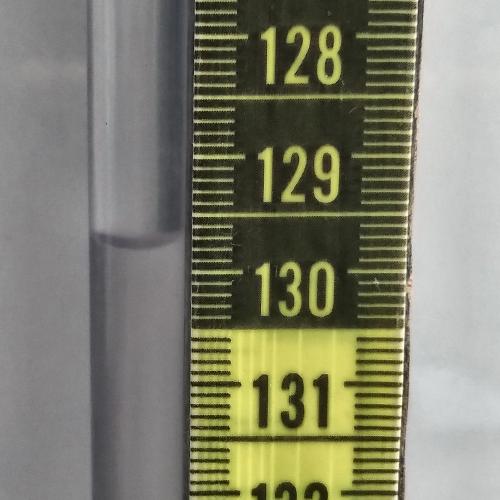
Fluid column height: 129.7 cm